Question: I've modified my Settings.settings file in order to have 'system_Filters' be a 'System.String[]'.
I would like to populate this variable within the Visual Studio designer and not from within the code. I can get it to work within the code using the following:
'''
Properties.Settings.Default.system_Filters = new string[] { "a", "b", "c" };
string _systemFilters = Properties.Settings.Default.system_Filters;
'''
This works correctly. However, I don't have a place to put this in my code and ideally want to type it in the Settings.setting file. This value will not be modified. I've tried almost every variant I can think of, but the result is always the same.

Does anyone know the correct syntax? I'm also open to using a 'StringCollection' if that's easier.
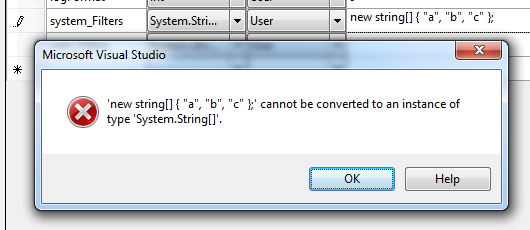
Answer: Try to use 'StringCollection' instead of 'string[]'. It is natively supported by the settings designer.
The value is stored as XML, but you don't need to edit it manually. When you select 'StringCollection' in the Type column, the editor in the Value column changes; there is a button, which opens a dialog to type the strings.